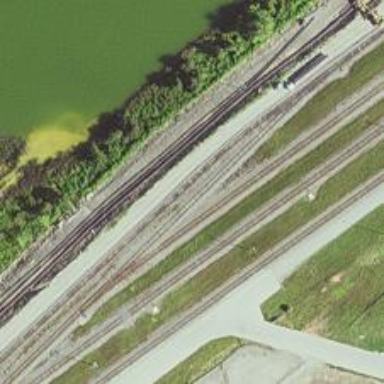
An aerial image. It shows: Railway yard.